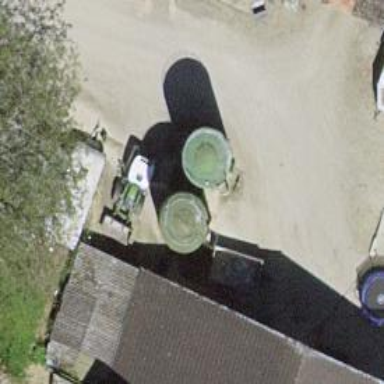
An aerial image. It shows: Silo.